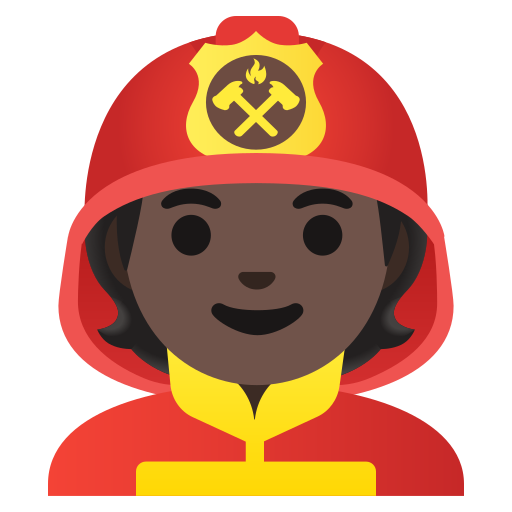
Emoji: 🧑🏿‍🚒